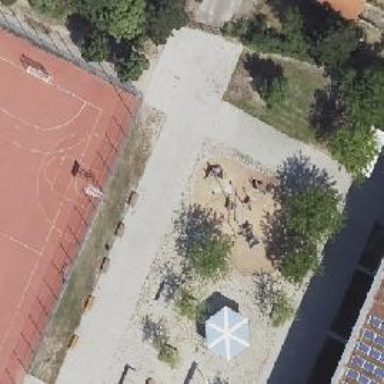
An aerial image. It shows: Playground area for leisure activities on the land.